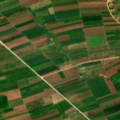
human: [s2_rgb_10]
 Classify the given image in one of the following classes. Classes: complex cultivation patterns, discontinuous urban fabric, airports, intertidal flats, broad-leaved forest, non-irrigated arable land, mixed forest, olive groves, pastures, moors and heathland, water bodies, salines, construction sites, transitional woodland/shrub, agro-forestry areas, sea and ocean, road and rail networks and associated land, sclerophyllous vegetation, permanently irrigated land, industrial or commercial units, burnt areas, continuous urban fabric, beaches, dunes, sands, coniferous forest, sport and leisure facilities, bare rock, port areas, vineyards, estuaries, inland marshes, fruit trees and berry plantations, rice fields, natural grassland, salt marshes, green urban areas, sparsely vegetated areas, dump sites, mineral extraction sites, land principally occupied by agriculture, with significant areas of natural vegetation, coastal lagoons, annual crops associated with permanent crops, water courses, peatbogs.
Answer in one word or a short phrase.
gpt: fruit trees and berry plantations, complex cultivation patterns, land principally occupied by agriculture, with significant areas of natural vegetation